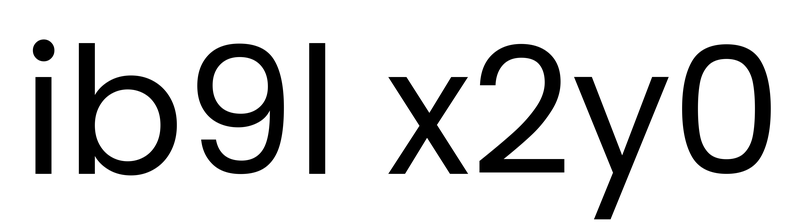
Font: Poppins-Regular